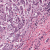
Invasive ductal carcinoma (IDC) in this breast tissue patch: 1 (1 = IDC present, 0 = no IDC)